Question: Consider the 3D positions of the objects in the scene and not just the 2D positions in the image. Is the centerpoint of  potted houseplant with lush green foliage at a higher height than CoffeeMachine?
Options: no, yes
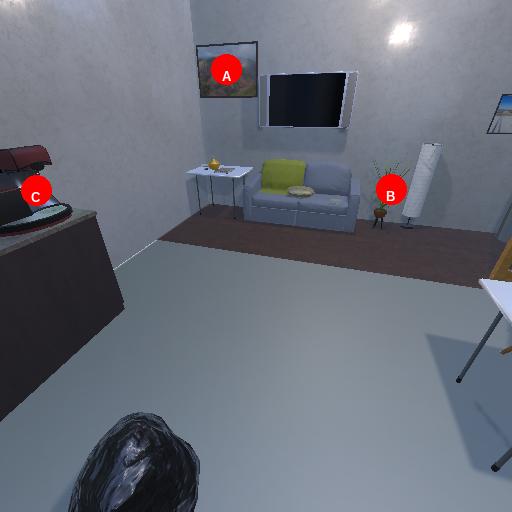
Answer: no